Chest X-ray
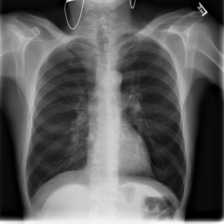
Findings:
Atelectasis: negative
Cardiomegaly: negative
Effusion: negative
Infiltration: negative
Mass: negative
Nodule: negative
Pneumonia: negative
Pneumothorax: negative
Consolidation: negative
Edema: negative
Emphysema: negative
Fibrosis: negative
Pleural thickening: negative
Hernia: negative